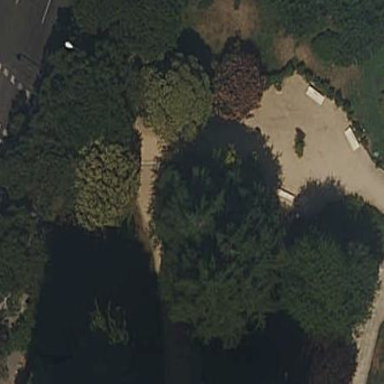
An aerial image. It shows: Lovely park for leisure and relaxation.